Question: I have a matrix containing the temperature value for a set of GPS coordinates. So my matrix looks like this :
'''
Longitude Latitude Value
--------- -------- -----
12.345678 23.456789 25
12.345679 23.456790 26
%should be :
% x y z
'''
etc.
I want to convert this matrix into a human-viewable plot like a color plot (2D or 3D), how can I do this?
3D can be something like this :

or just the 2-D version of this (looking from top z-axis).
## What Have I Tried
I know MATLAB has 'surf' and 'mesh' functions but I cannot figure out how to use them.
If I call
'''
surf(matrix(:,1) , matrix(:,2) , matrix(:,3));
'''
I get the error :
'''
Error using surf (line 75)
Z must be a matrix, not a scalar or vector
'''
Thanks in advance for any help !
It would also be great if there is a function that "fills" the gaps by interpolation (smoothing, whatever :) ). Since I have discrete data, it would be more beautiful to represent it as a continous function.
I also want to use <URL> in the z=0 plane.
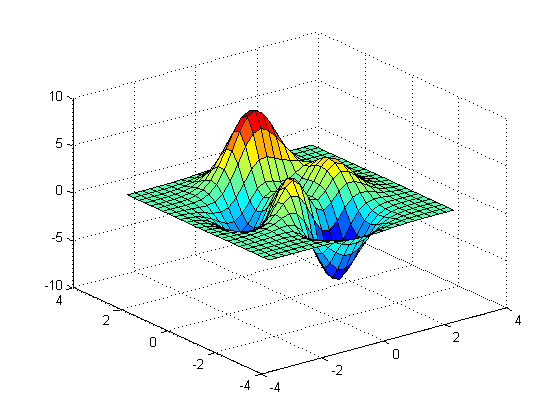
Answer: A surprisingly hard-to-find answer. But I'm lucky that somebody else has asked almost the same question <URL>.
I'm posting the answer that worked for me :
'''
x = matrix(:,1);
y = matrix(:,2);
z = matrix(:,3);
xi=linspace(min(x),max(x),30)
yi=linspace(min(y),max(y),30)
[XI YI]=meshgrid(xi,yi);
ZI = griddata(x,y,z,XI,YI);
contourf(XI,YI,ZI)
'''
which prints a nice color map.